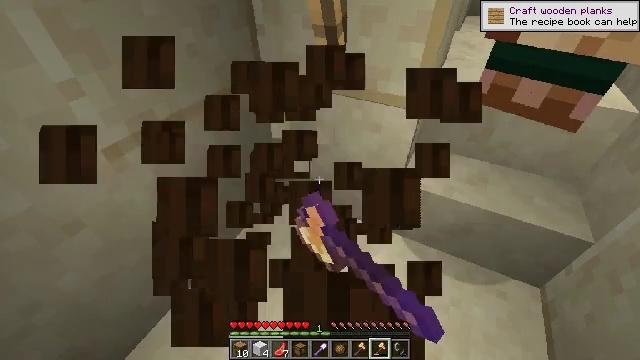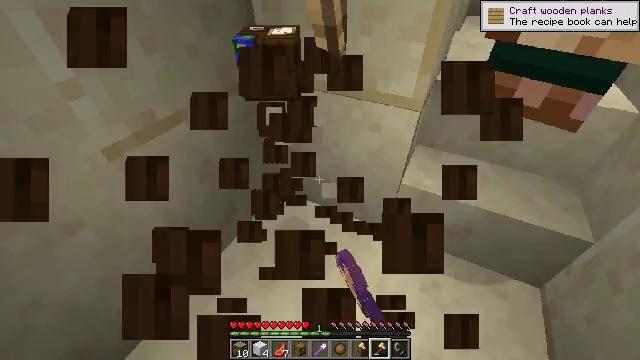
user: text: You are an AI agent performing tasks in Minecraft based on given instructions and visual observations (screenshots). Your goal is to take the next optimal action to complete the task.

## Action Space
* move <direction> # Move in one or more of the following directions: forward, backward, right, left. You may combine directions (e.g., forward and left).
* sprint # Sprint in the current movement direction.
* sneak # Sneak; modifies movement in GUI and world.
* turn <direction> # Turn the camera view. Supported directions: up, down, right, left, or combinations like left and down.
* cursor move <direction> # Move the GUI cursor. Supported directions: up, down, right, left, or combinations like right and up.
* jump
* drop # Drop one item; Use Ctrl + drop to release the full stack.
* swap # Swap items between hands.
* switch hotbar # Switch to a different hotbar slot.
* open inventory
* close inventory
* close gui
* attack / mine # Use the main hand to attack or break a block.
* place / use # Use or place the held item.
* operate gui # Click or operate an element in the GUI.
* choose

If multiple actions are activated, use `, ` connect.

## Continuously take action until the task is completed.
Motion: motion action
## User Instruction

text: Mine the cartography table.
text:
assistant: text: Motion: attack / mine
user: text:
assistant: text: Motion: attack / mine